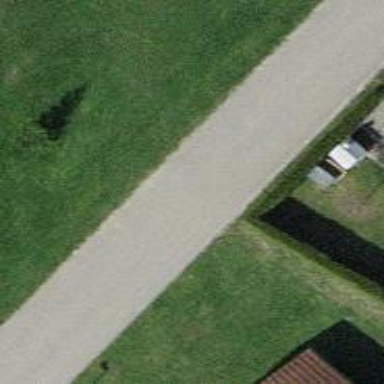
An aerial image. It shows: Hedge acting as barrier.